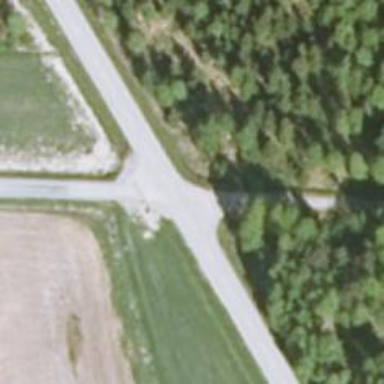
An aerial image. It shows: Unclassified road.